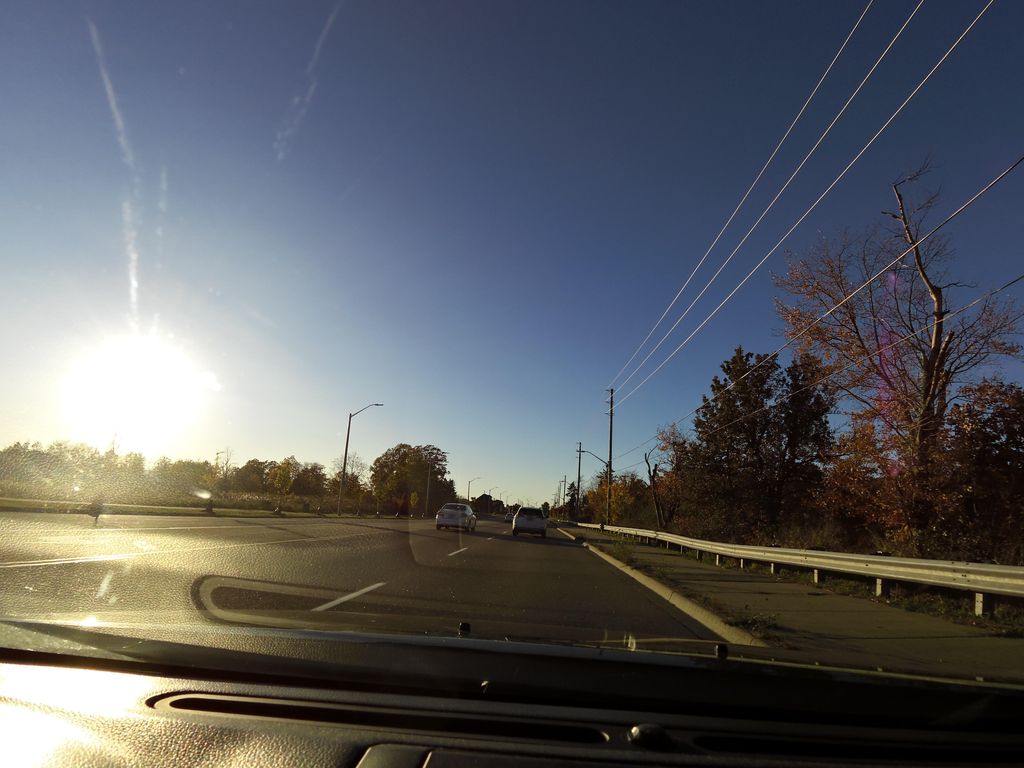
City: hamilton